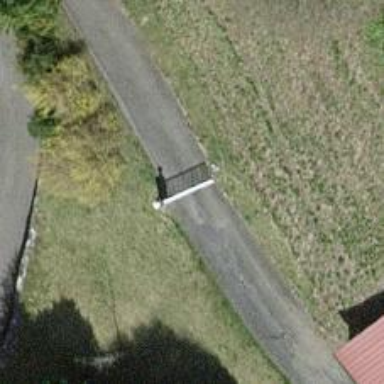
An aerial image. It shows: Gate.